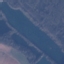
Land use / land cover class: River